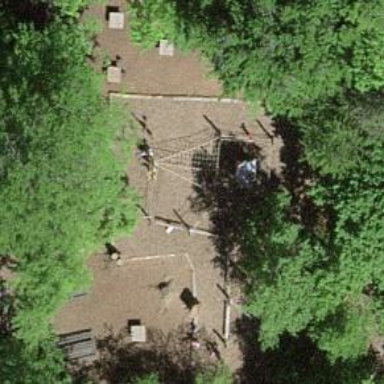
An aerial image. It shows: Playground area for leisure activities on the land.